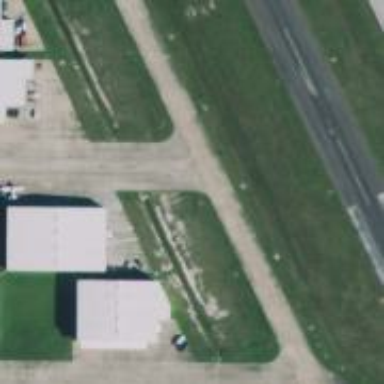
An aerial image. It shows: Image of taxiway at airport.